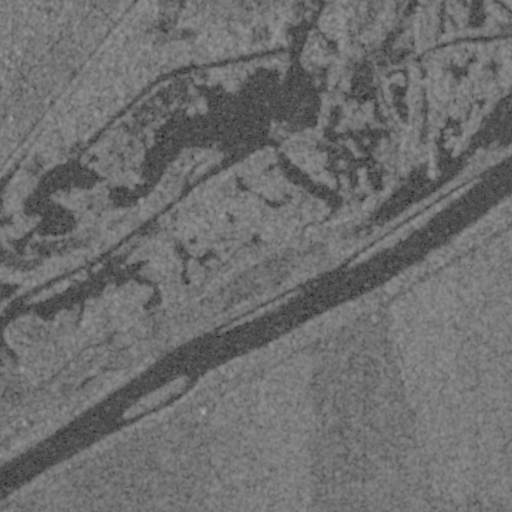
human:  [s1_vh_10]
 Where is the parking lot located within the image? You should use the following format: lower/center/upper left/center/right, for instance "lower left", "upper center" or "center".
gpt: The parking lot is located in the upper left of the image.
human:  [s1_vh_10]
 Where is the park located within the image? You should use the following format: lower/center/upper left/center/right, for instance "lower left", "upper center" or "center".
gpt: There is no park in the image.

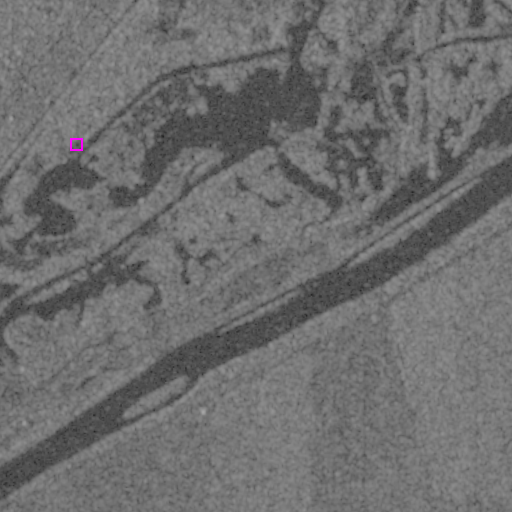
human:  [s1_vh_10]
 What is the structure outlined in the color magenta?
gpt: The structure outlined in magenta is a parking lot.
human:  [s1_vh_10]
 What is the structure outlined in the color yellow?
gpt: There is no yellow outline.